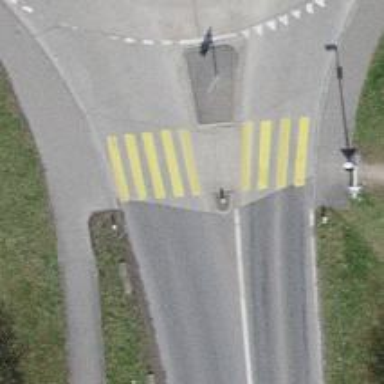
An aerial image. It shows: Marked crossing on asphalt footway.